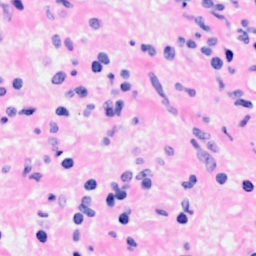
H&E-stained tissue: Breast